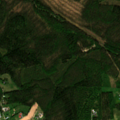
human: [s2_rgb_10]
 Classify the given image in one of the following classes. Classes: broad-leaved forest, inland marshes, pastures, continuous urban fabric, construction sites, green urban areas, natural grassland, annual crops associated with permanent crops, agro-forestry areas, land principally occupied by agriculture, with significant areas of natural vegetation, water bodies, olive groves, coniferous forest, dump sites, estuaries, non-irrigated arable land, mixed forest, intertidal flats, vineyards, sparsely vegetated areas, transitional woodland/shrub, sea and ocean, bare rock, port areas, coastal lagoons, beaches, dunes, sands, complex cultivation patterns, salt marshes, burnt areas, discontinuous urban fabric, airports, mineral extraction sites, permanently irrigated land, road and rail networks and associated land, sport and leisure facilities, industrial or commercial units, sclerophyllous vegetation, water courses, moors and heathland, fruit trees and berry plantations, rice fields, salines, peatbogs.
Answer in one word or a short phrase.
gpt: broad-leaved forest, coniferous forest, mixed forest